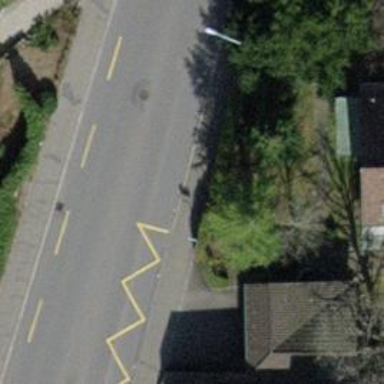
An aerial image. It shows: Sidewalk that serves as public transport platform.